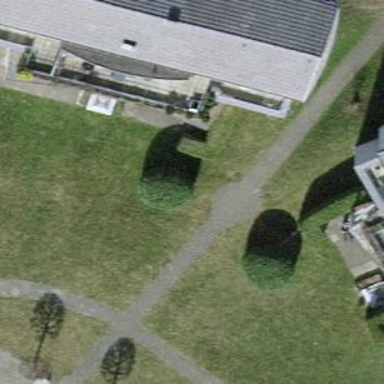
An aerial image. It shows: Shrub in its natural environment.